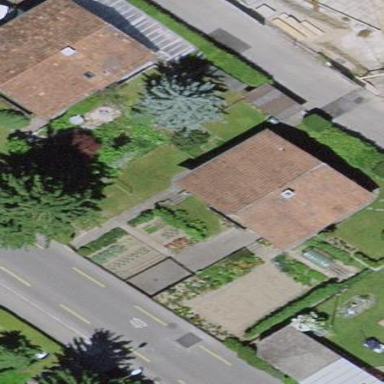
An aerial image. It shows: Residential building.